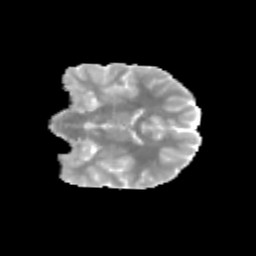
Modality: MD
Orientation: coronal
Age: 13
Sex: male
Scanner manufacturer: siemens
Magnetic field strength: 3 T
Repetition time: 3.8 s
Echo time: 0.07 s